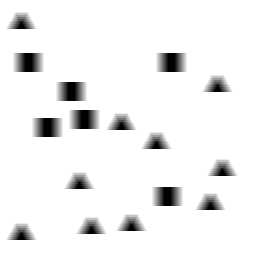
Squares: 6
Triangles: 10
Stars: 0
Total shapes: 16